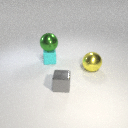
large yellow metal sphere to the right of small cyan rubber cube